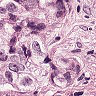
Metastatic tissue present: yes